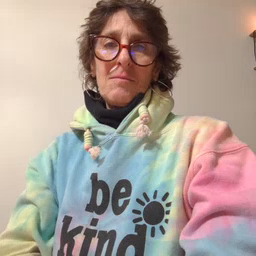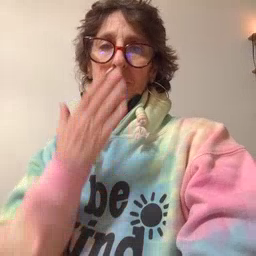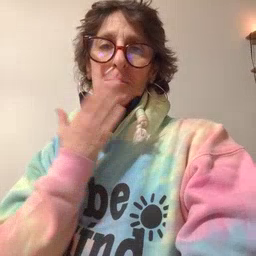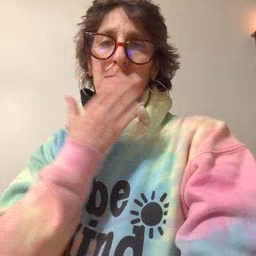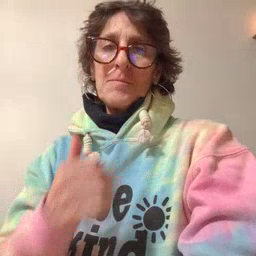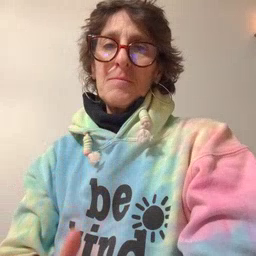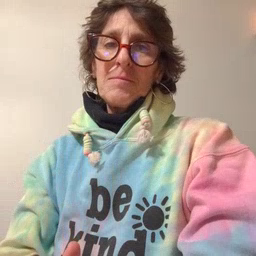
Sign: napkin